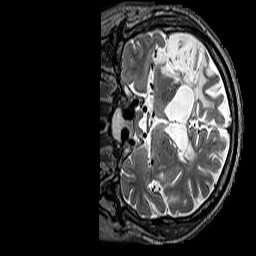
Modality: T2w
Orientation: coronal
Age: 66
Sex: male
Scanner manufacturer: siemens
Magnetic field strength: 3 T
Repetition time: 3.2 s
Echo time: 0.212 s